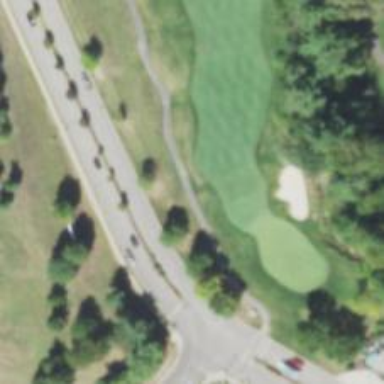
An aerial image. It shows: Path for both roads and golfers.